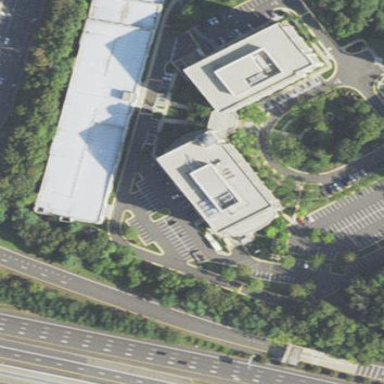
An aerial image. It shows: Office building.